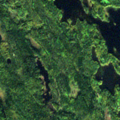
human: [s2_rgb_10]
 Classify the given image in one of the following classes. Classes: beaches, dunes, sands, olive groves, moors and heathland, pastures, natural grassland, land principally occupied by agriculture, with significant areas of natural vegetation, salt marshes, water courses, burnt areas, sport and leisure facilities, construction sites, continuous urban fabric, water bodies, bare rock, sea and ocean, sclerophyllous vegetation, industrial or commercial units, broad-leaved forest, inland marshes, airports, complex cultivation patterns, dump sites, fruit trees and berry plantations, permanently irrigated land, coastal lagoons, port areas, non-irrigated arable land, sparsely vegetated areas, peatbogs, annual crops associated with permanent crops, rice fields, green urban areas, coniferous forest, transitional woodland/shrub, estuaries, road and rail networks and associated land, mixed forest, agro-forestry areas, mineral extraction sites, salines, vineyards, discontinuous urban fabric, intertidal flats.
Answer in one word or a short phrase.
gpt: broad-leaved forest, coniferous forest, mixed forest, water bodies